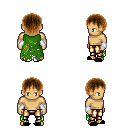
a pixel art fantasy rpg character, male body template, human, tanned skin, green tattered cape, gold greaves, brown plain hairstyle, white cloth bracers, black slippers, four views (front, back, left, right), 2x2 character sprite sheet, small pixel art, hard edges, no anti-aliasing